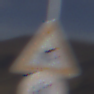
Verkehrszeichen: FlugbetriebRechts
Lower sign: Geschwindigkeit60
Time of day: MorningAfternoon
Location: Outdoor (Nature)
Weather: PartlyCloudy
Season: NotSpecified
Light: Natural